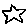
Label: star